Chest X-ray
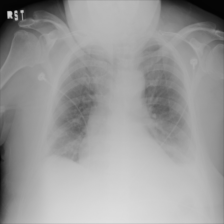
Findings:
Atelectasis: positive
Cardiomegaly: negative
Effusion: negative
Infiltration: positive
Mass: negative
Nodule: negative
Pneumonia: negative
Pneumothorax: negative
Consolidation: negative
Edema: negative
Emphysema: negative
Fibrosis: negative
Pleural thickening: negative
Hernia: negative